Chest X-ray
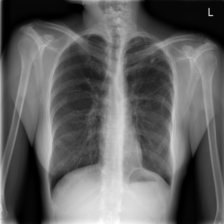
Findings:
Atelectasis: negative
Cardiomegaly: negative
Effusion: negative
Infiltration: negative
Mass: negative
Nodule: negative
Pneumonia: negative
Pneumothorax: negative
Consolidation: negative
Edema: negative
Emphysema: negative
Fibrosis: negative
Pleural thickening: negative
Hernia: negative